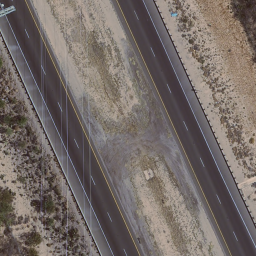
Label: freeway